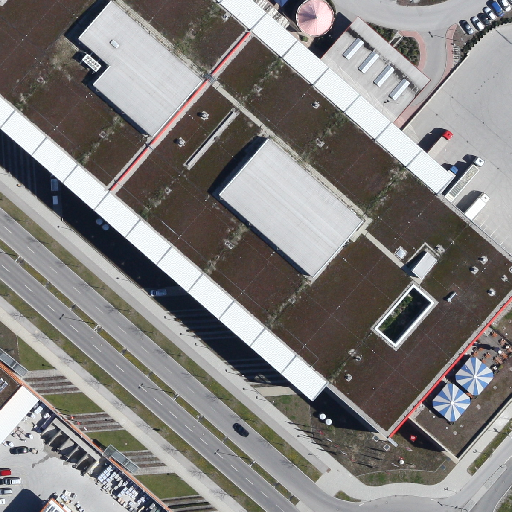
Referring expression: bikeway